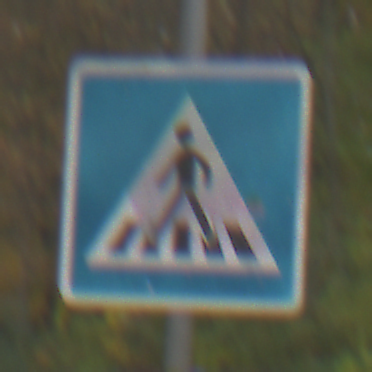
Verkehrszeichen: FussgaengerueberwegRechts
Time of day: Midday
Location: Outdoor (Nature)
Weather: Overcast
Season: Autumn
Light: Natural